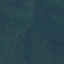
Land use / land cover: Forest